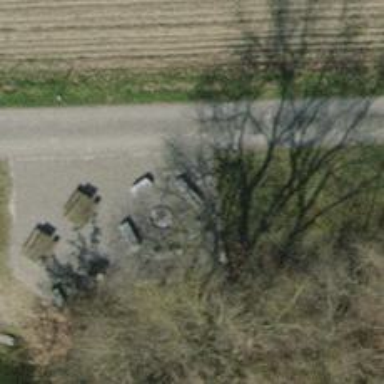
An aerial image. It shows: Bench.